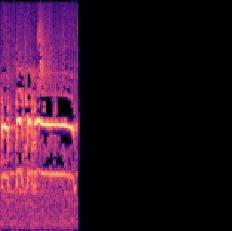
Sound class: Rooster